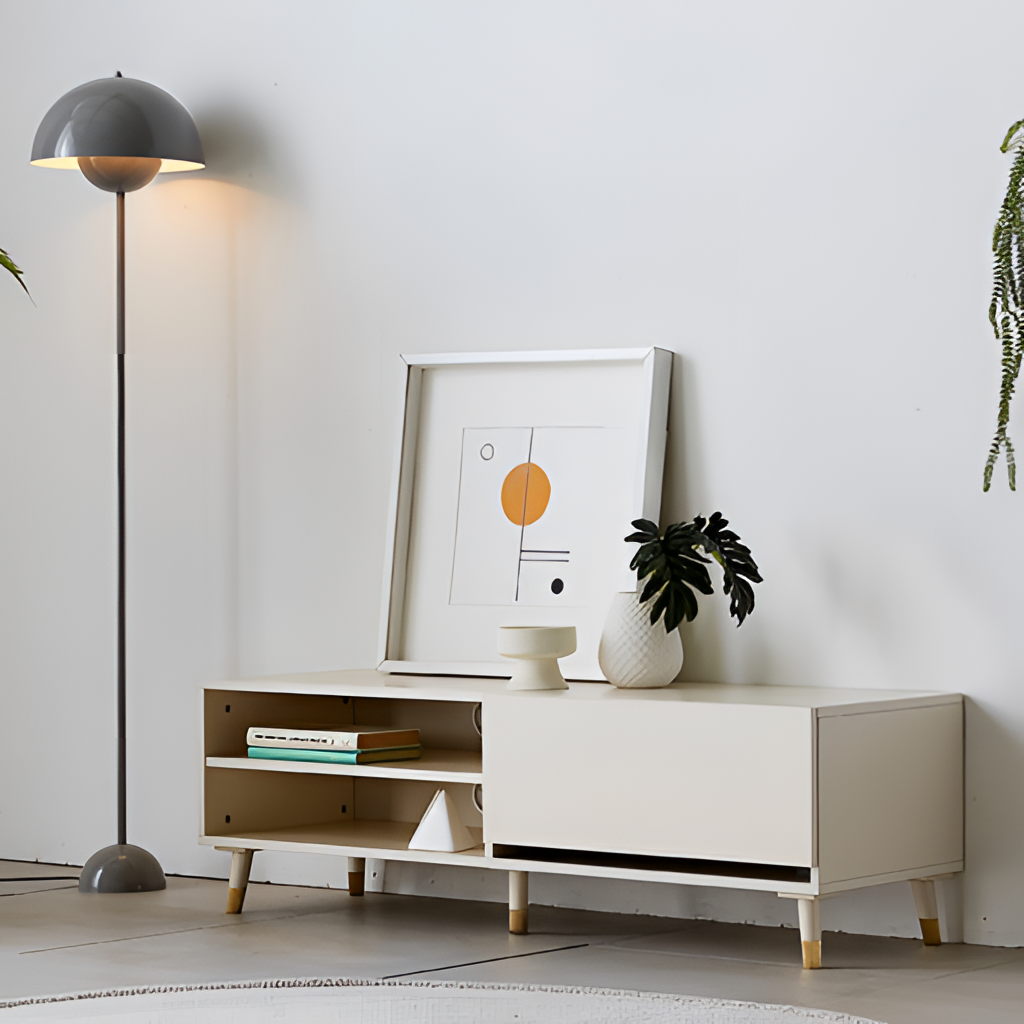
wood cabinet, living room, white paint wallpaper, with solid pattern, modern, tile flooring, with large square pattern